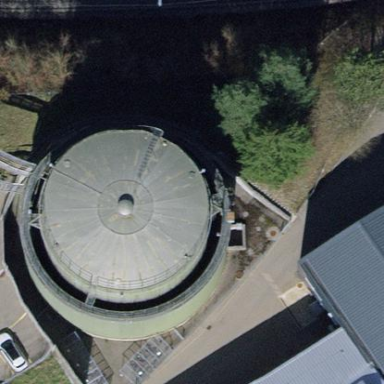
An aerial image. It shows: Silo with flat gray roof. The building itself is darkseagreen in color.